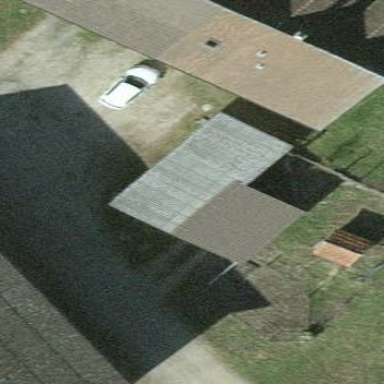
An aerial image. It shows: Shelter within building.